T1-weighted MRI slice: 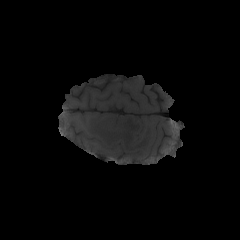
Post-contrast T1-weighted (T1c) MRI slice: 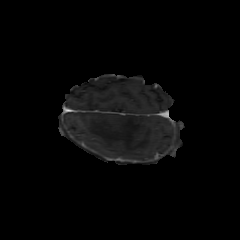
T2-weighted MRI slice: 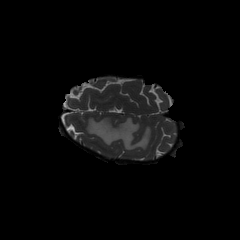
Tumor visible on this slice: yes